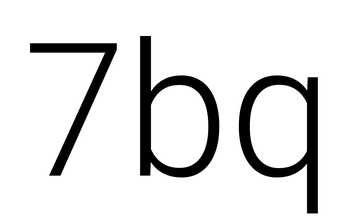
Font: Roboto_Light